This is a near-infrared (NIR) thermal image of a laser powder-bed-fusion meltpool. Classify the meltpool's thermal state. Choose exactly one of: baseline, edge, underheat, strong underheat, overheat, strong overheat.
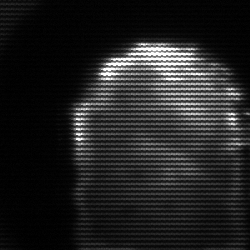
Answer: baseline